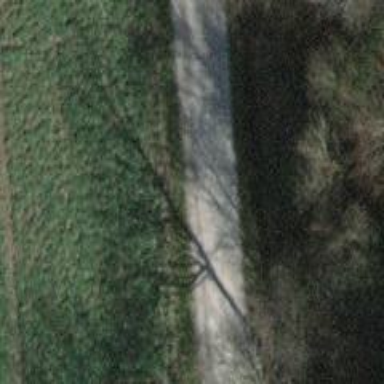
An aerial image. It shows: Grass track with grade 2 tracktype.